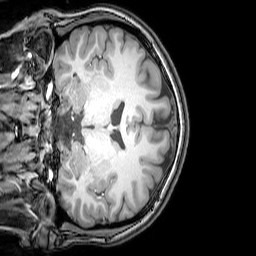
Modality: T1w
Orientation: coronal
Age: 23
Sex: female
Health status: healthy
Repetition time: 0.081 s
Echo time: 0.037 s